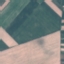
Land use / land cover class: AnnualCrop